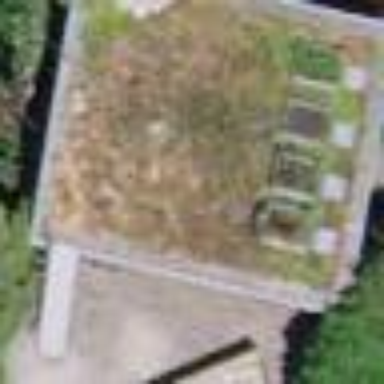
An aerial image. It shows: View of roof of building.